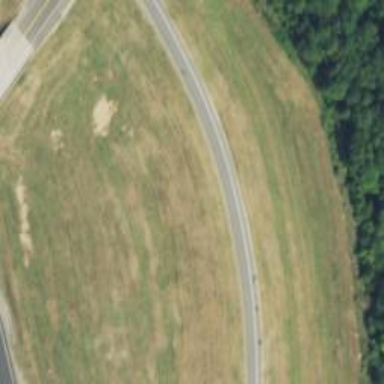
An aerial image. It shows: Trunk link road with asphalt surface.